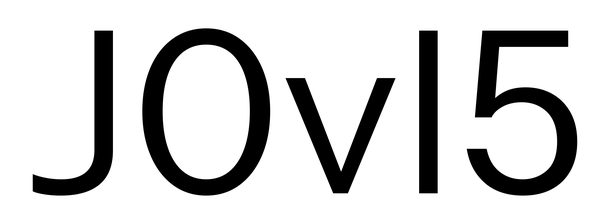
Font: InstrumentSans_Regular